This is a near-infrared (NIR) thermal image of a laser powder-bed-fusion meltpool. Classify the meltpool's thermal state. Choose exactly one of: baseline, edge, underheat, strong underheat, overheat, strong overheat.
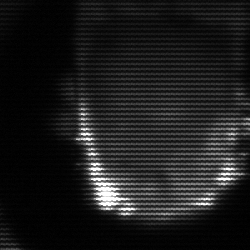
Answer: baseline